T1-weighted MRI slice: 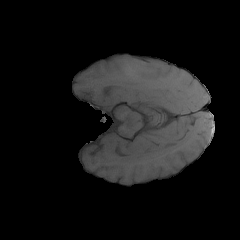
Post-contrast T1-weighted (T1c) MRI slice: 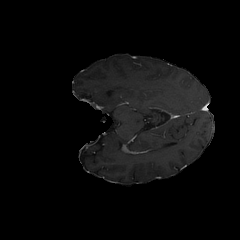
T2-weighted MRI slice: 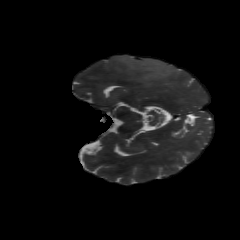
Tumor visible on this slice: yes